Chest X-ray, PA view. Patient: 20 years old, sex F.
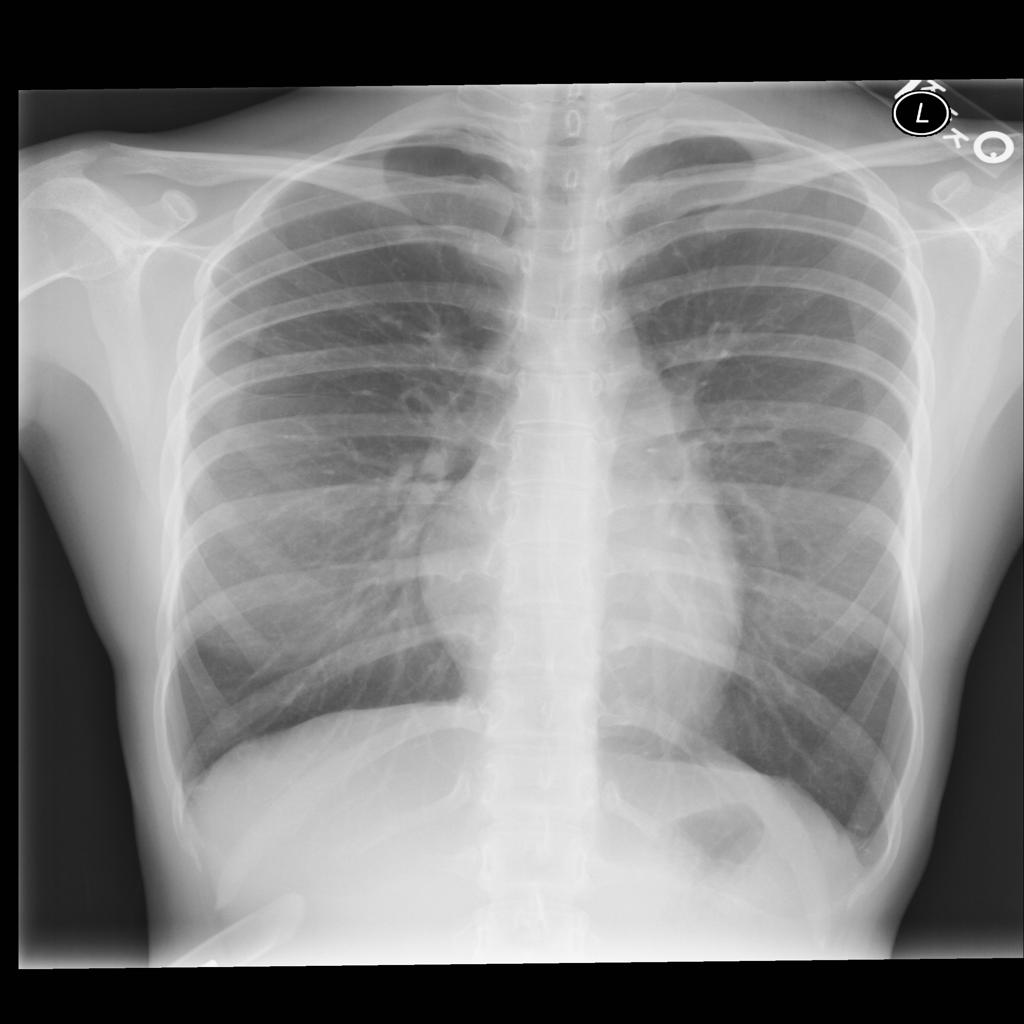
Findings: No Finding